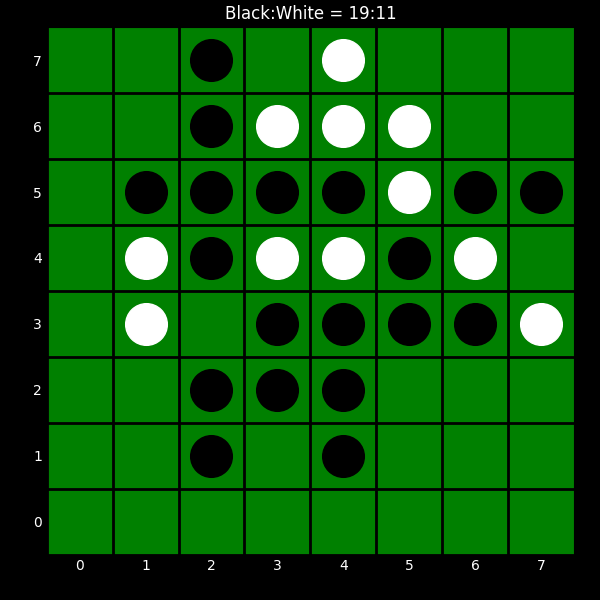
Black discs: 19
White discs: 11